Question: I made a public class AlertDialogManager as shown below,
'''
public class AlertDialogManager {
/**
* Function to display simple Alert Dialog
* @param context - application context
* @param title - alert dialog title
* @param message - alert message
* @param status - success/failure (used to set cancelable)
* */
public void showAlertDialog(Context context, String title, String message, Boolean status) {
Log.i("DEBUG","Alert has been called");
new AlertDialog.Builder(context)
.setTitle(title)
.setMessage(message)
.setPositiveButton(android.R.string.ok, new DialogInterface.OnClickListener() {
public void onClick(DialogInterface dialog, int which) {
Log.i(CommonUtilities.TAG,"ok has been clicked");
}
})
.setNegativeButton(android.R.string.cancel, new DialogInterface.OnClickListener() {
public void onClick(DialogInterface dialog, int which) {
Log.i(CommonUtilities.TAG,"Cancel has been clicked");
}
})
.setIcon(R.drawable.alert)
.setCancelable(status)
.show();
}
}
'''
So, I get this warning in android studio.

As you can see the same error "'public' method 'showAlertDialog()' has no logging call
Reports any public method which does not contain a logging statement. This inspection does not report simple getters and setters"
this repeats for the class AlertDialogManager, its method showAlertDialog, and for both onClick's.
By logging I thought they meant Log.i("TAG","Message") and added them accordingly.
So, I can't seem to understand this warning. So I appreciate any help in understanding it.
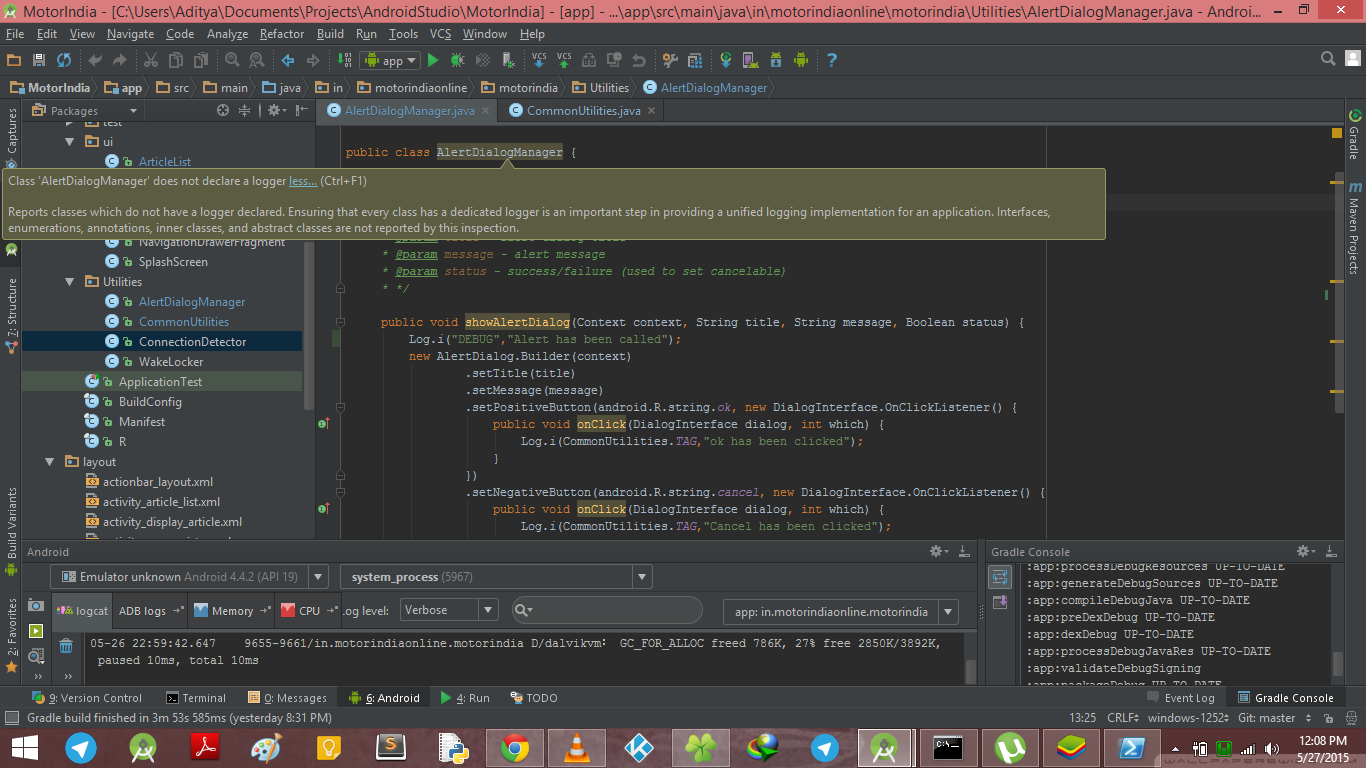
Answer: You have enabled some more lint checks - maybe all of them.
Here is a screenshot how it looks like on my side:

So here I opened the Settings, and I simply typed inside the search box. You can see the selected lint check:
So this is inside . In my case it is not enabled, and I am using default settings for lint checks (inspections). I assume this may be more helpful for Java applications, however I have not used such logger in pure Java, so I cannot tell for sure. Anyway I would suggest that you disable this check, unless it is mandatory for your team/company...
The Log class that you use is part of Android SDK and I guess this could be a reason why it does not 'fix' the warning.